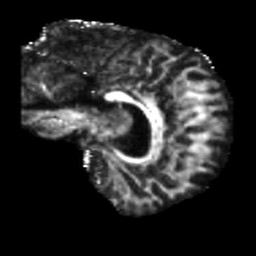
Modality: FA
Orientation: sagittal
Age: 46
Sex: male
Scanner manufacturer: siemens
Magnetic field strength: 3 T
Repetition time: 5.47 s
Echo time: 0.0854 s